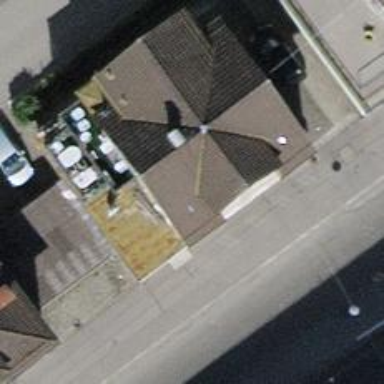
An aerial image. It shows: Restaurant.